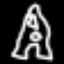
Label: The Eiffel Tower